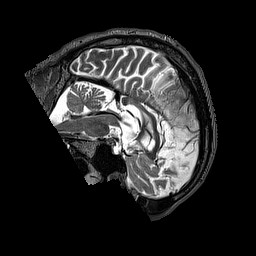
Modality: T2w
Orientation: sagittal
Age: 58
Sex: male
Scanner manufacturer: siemens
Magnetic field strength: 3 T
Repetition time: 3.2 s
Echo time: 0.567 s